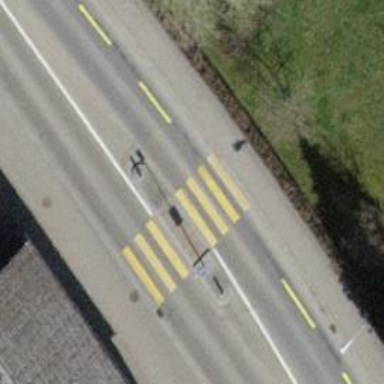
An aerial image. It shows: Uncontrolled zebra crossing with central island.